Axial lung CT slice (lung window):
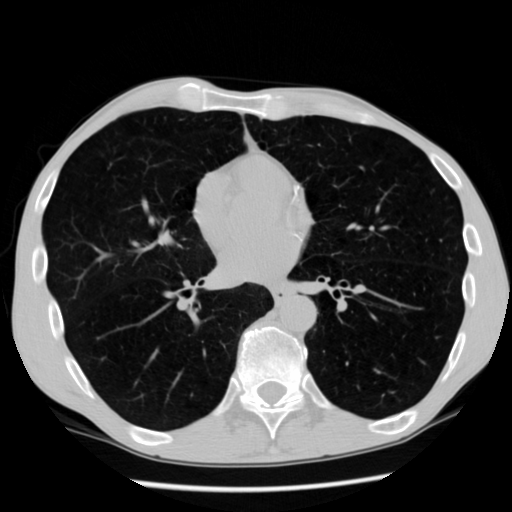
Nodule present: no